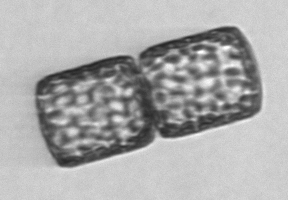
Label: Lauderia_annulata